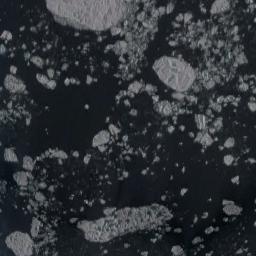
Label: sea_ice